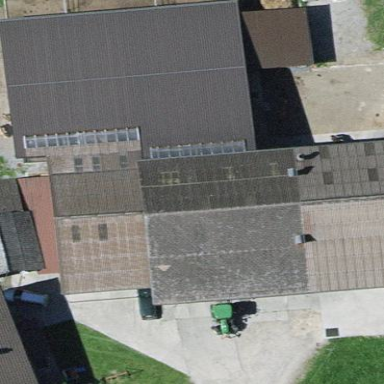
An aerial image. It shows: Farmyard area.